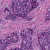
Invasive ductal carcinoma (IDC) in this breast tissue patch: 1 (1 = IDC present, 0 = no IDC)